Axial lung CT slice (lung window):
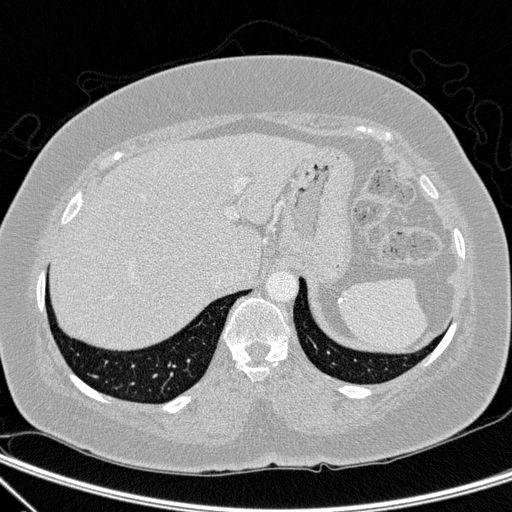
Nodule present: no